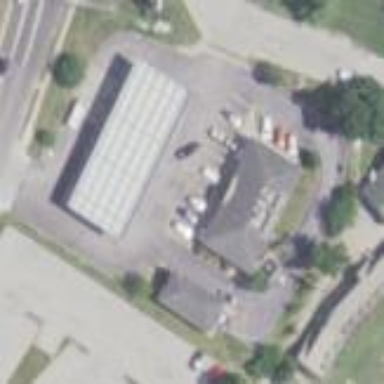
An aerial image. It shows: Fuel station.